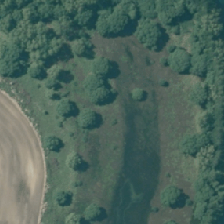
Land cover: herbaceous_freshwater_vege